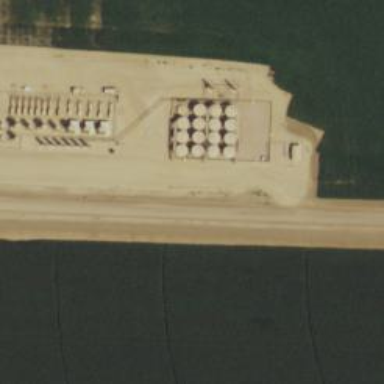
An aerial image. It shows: Storage tank that is man-made.